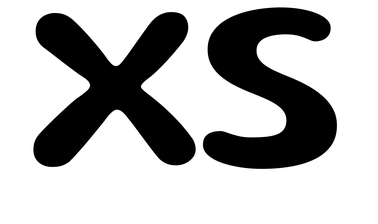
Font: Gluten_Medium